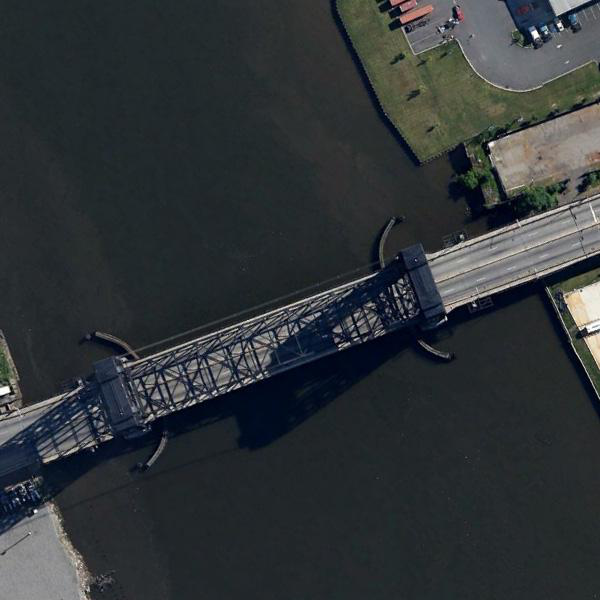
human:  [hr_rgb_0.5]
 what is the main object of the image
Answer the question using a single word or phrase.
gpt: bridge